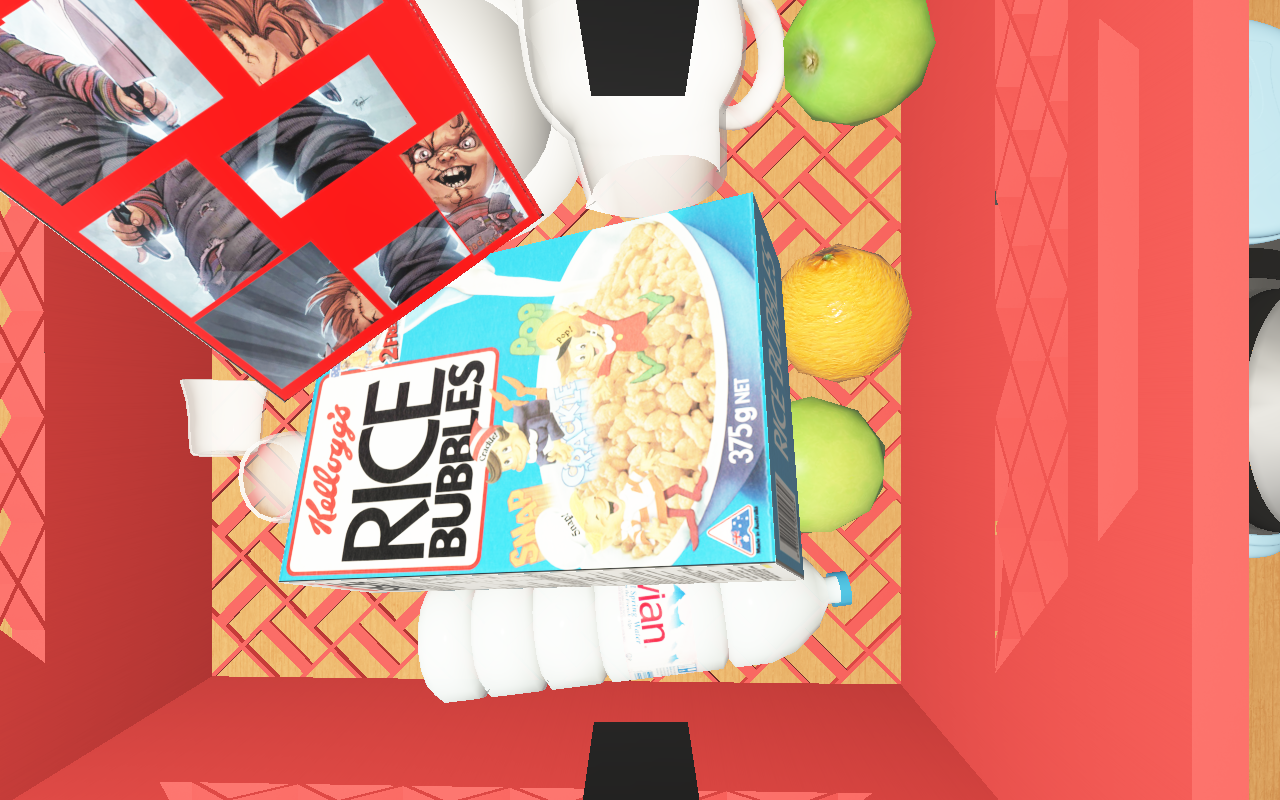
Objects in the scene:
carafe
water bottle
apple
apple
orange
orange
plate
wineglass
jam jar
biscuit box